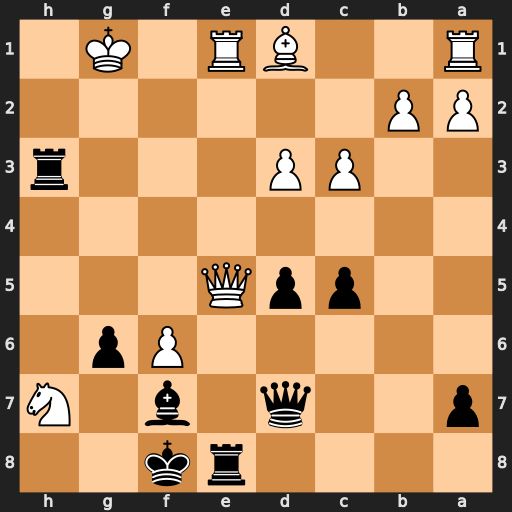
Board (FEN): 4rk2/p2q1b1N/5Pp1/2ppQ3/8/2PP3r/PP6/R2BR1K1
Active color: b
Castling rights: -
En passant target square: -
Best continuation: Kg8 Ng5 Rxe5